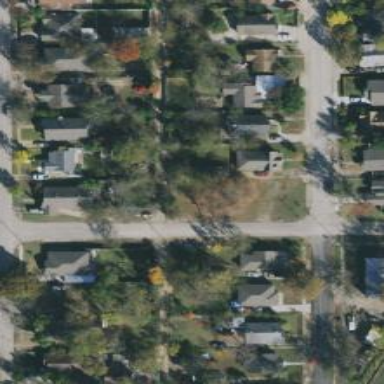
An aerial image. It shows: Alley classified as service road.